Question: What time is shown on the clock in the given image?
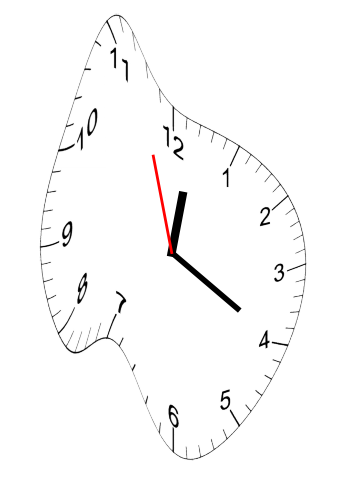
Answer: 12:19:57